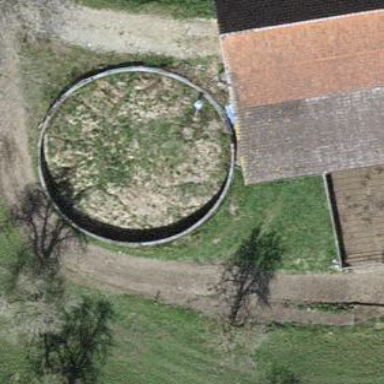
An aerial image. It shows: Storage tank that is man-made.